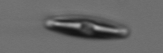
Label: pennate